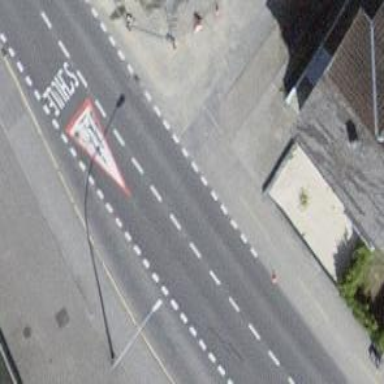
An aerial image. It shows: Secondary road with asphalt surface. There is separate track for cycling on the right and sidewalks on both sides.